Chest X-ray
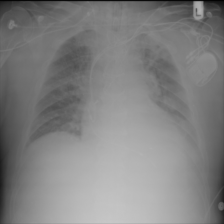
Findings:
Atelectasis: positive
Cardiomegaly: negative
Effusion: negative
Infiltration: negative
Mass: negative
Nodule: negative
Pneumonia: negative
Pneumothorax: negative
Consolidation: negative
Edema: negative
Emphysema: negative
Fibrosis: negative
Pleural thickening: negative
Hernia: negative